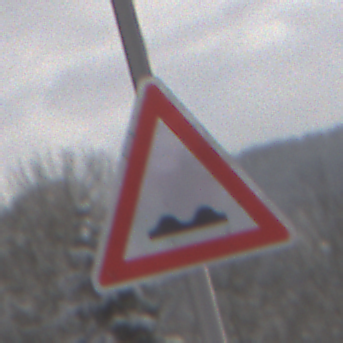
Verkehrszeichen: UnebeneFahrbahn
Umgebung: Outdoor, Nature
Tageszeit: MorningAfternoon
Wetter: PartlyCloudy
Licht: Natural
Jahreszeit: Winter
Kontrast: HighContrast